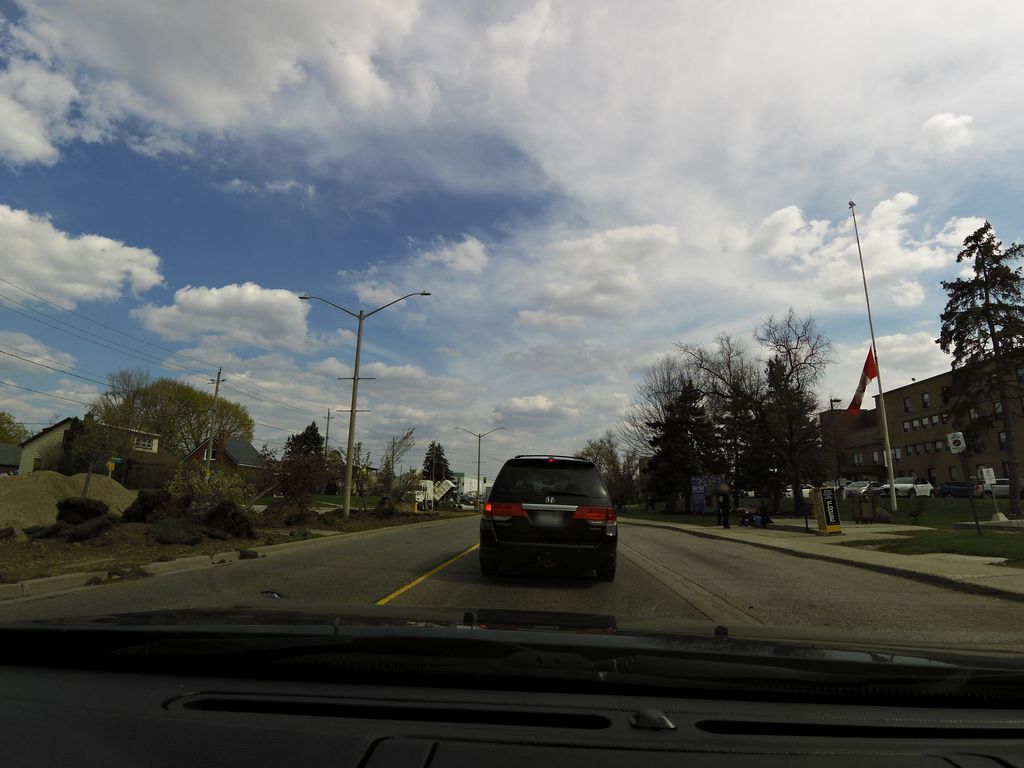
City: kitchener-waterloo